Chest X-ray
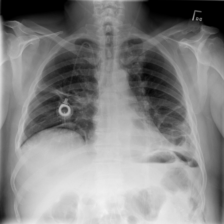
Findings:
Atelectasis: negative
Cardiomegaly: negative
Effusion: negative
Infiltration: negative
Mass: negative
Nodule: negative
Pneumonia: negative
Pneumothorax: negative
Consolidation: negative
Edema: negative
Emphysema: negative
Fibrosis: negative
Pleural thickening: negative
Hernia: negative